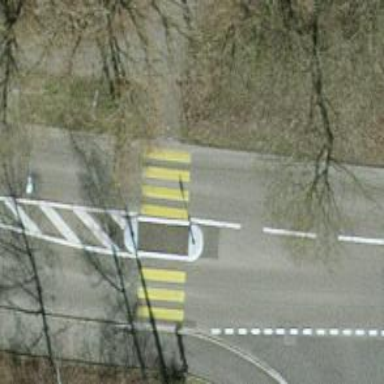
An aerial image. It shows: Crossing with island in the road.